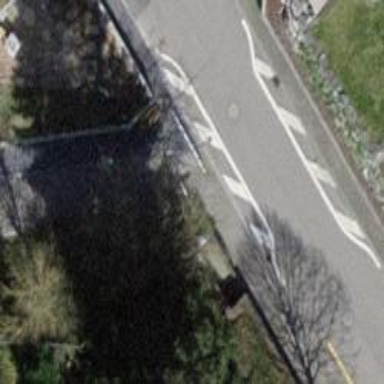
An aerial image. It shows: Cycle barrier.